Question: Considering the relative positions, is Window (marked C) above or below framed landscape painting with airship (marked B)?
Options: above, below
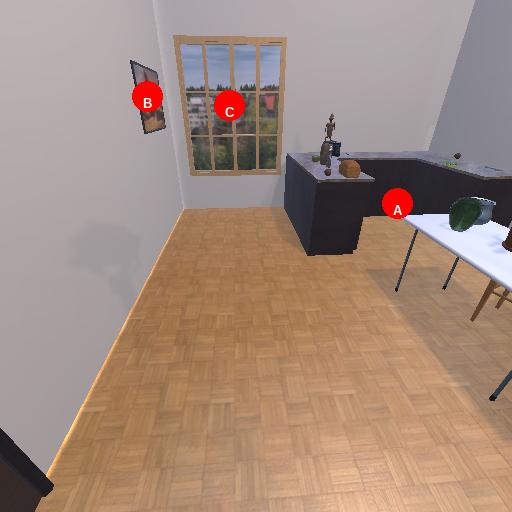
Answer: above